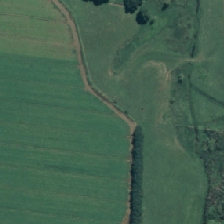
Land cover: shortrotation_cropland